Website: walmart
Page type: payment
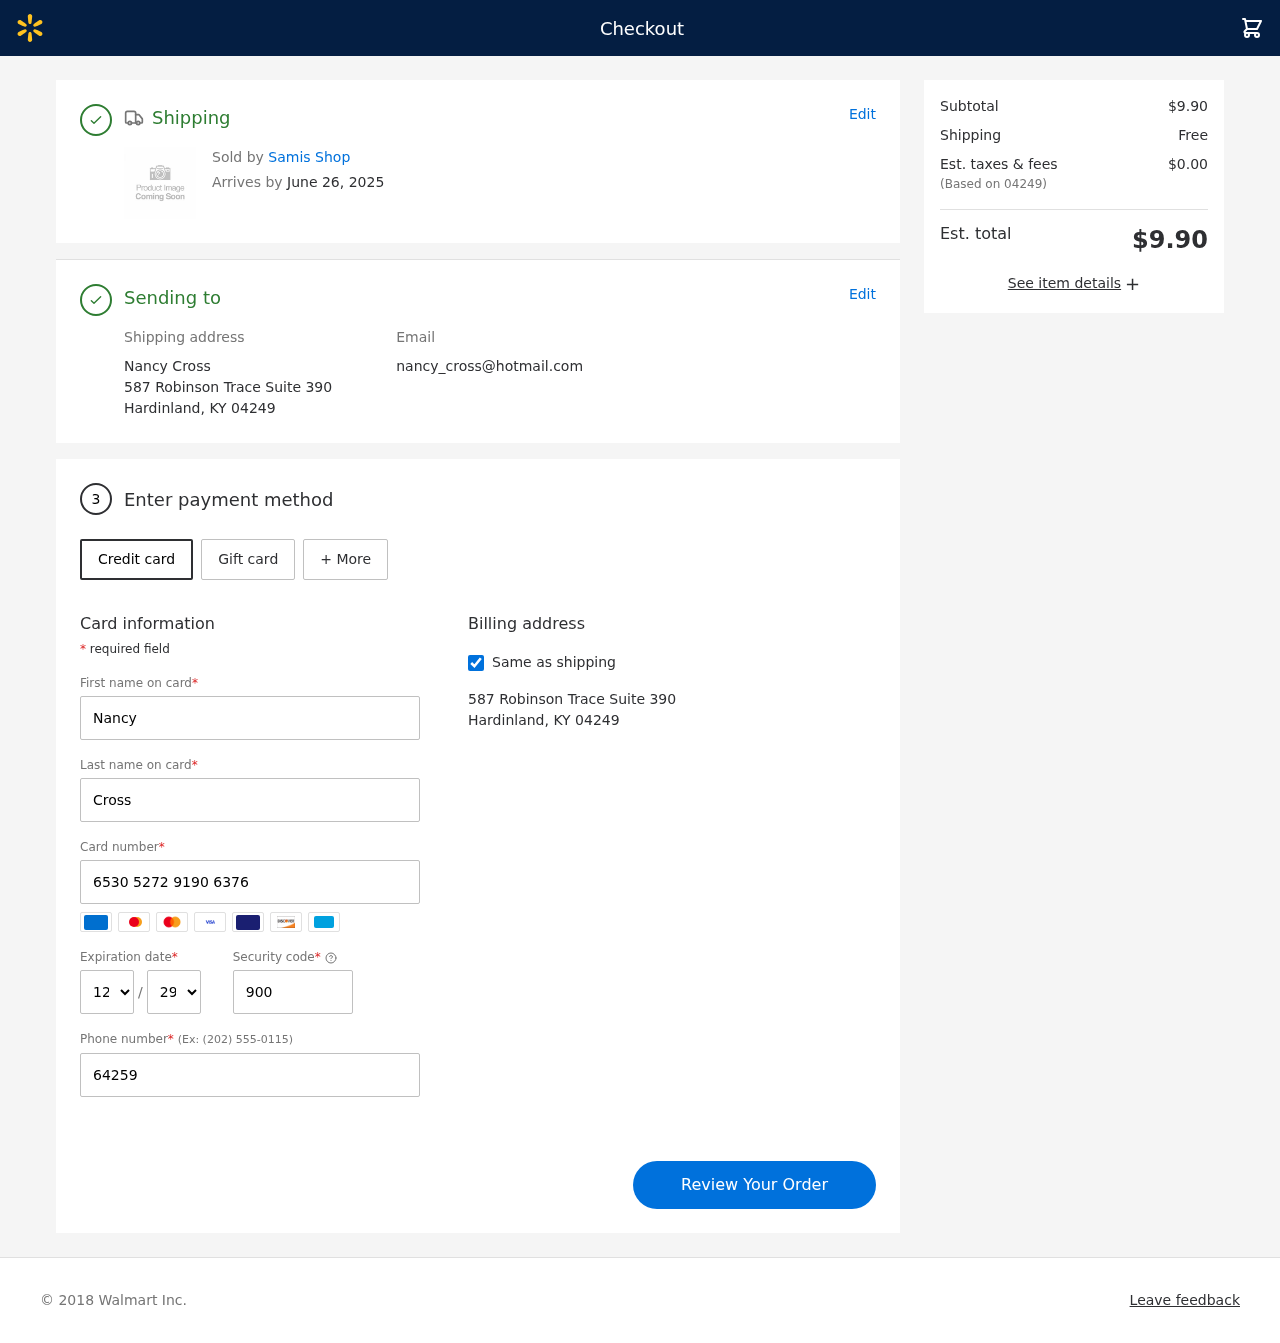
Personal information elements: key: PII_CARD_CVV
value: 900
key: PII_CARD_EXPIRY_MONTH
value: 12
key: PII_CARD_EXPIRY_YEAR
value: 29
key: PII_CARD_NUMBER
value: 6530 5272 9190 6376
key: PII_CITY_STATE_ZIP
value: Hardinland, KY 04249
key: PII_EMAIL
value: nancy_cross@hotmail.com
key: PII_FIRSTNAME
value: Nancy
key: PII_FULLNAME
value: Nancy Cross
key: PII_LASTNAME
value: Cross
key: PII_PHONE
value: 6425970256
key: PII_POSTCODE
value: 04249
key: PII_STREET
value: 587 Robinson Trace Suite 390
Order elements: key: ORDER_DELIVERY_DATE
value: June 26, 2025
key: ORDER_SUBTOTAL
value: $9.90
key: ORDER_SHIPPING_COST
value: Free
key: ORDER_TAX
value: $0.00
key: ORDER_TOTAL
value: $9.90